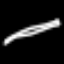
Label: pencil